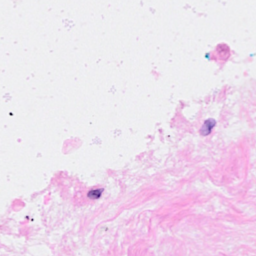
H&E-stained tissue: Breast